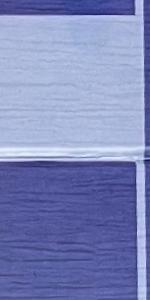
Label: Empty